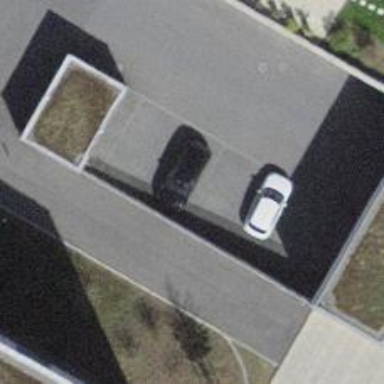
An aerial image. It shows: Parking available on the street side.